Field crop: maize
Growth stage: 2
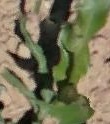
Species: maize